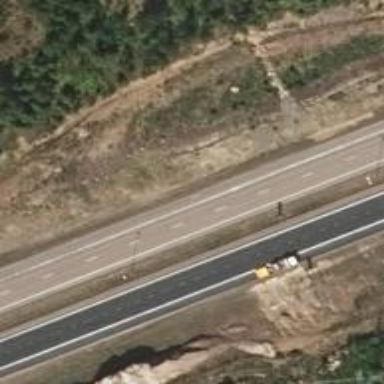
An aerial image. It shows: View of motorway.